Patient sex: F
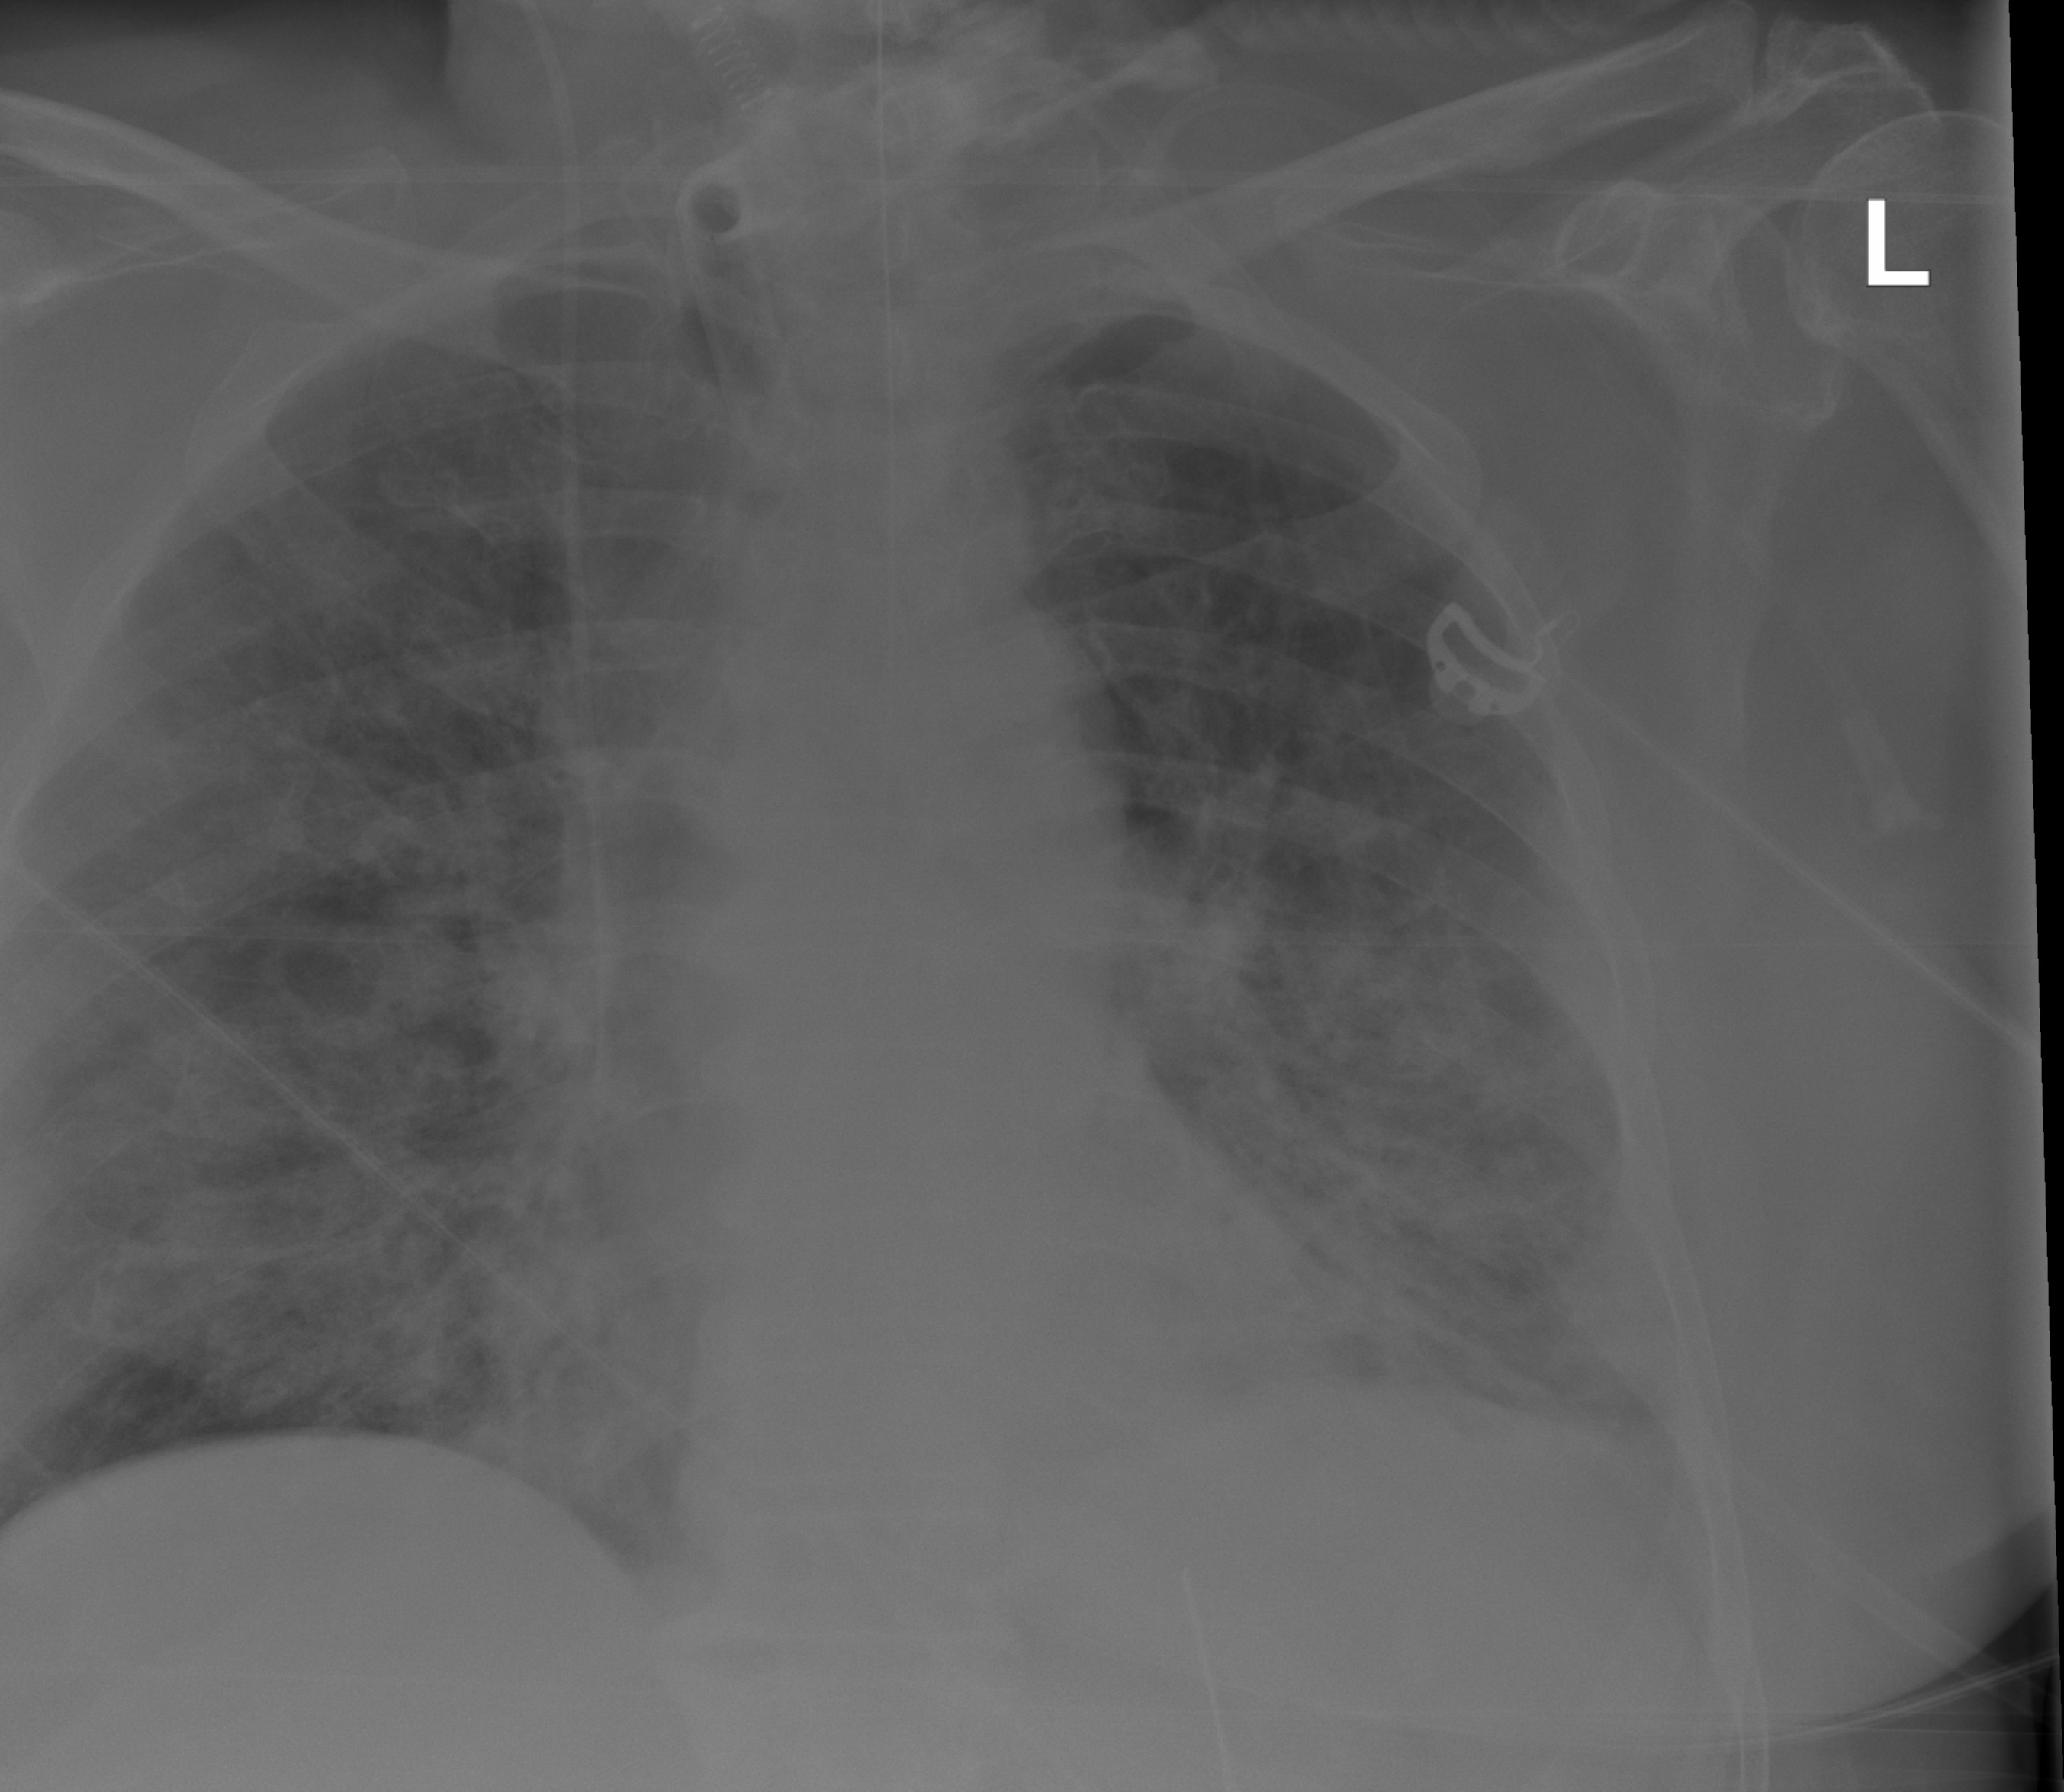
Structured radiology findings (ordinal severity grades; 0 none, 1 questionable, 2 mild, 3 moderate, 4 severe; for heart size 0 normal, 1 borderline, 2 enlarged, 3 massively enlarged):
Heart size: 0
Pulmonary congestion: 0
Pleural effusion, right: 0
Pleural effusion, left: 1
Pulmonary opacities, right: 2
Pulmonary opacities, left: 3
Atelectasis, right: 0
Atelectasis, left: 2